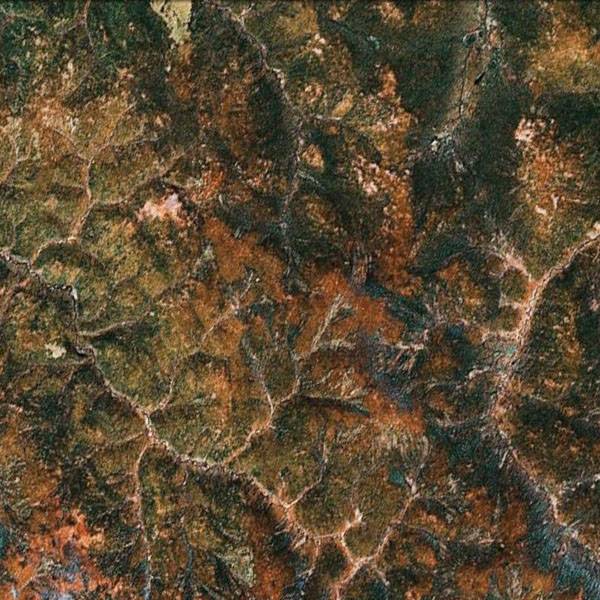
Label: Mountain